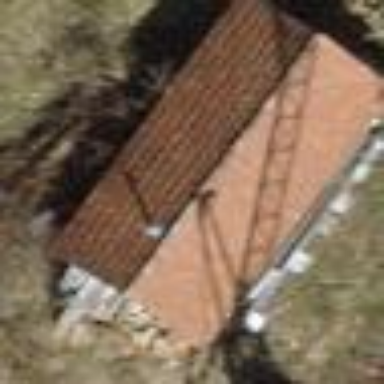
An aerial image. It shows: Shed.